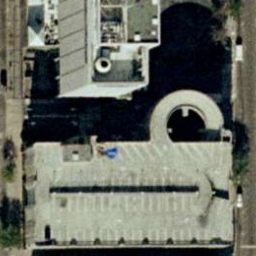
Label: buildings